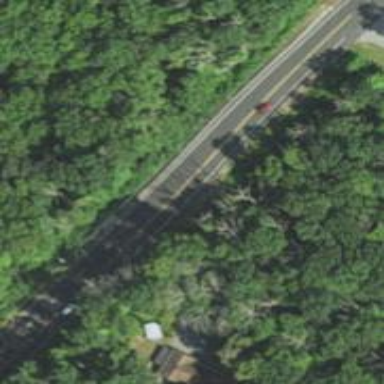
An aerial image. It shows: Asphalt trunk highway.